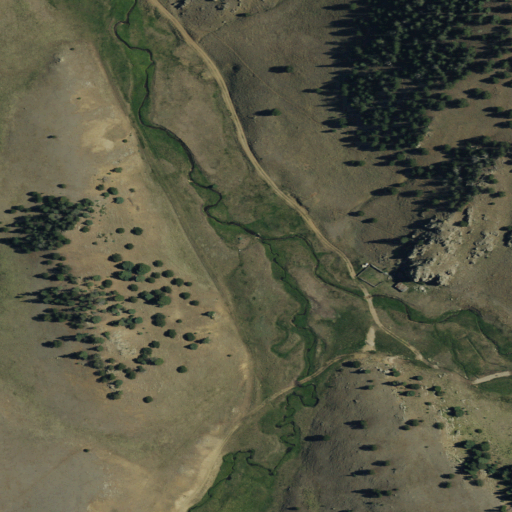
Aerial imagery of valley in New Mexico named Valle Vidal containing shrub, woody wetlands, evergreen forest, grassland, herbaceous wetlands, and open development